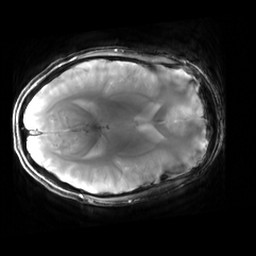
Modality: T2starw
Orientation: axial
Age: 26
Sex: female
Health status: healthy
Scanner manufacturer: siemens
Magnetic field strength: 3 T
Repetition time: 0.7 s
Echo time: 0.02 s